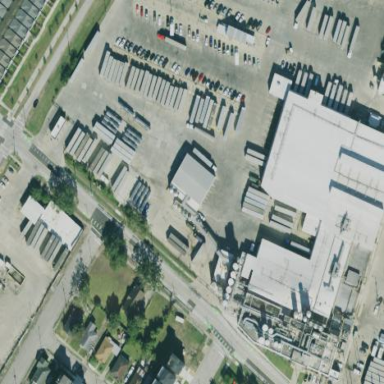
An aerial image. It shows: Industrial area.